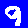
Digit: 9